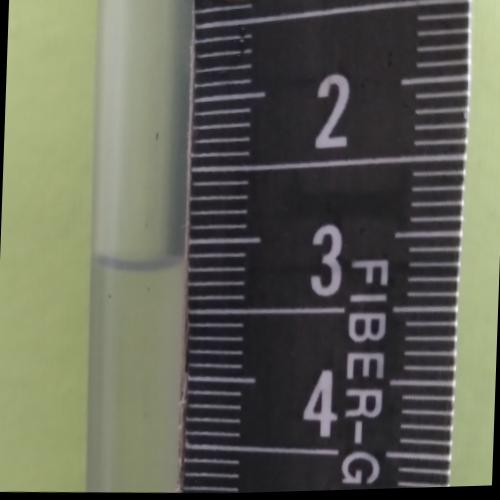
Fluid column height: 3.2 cm